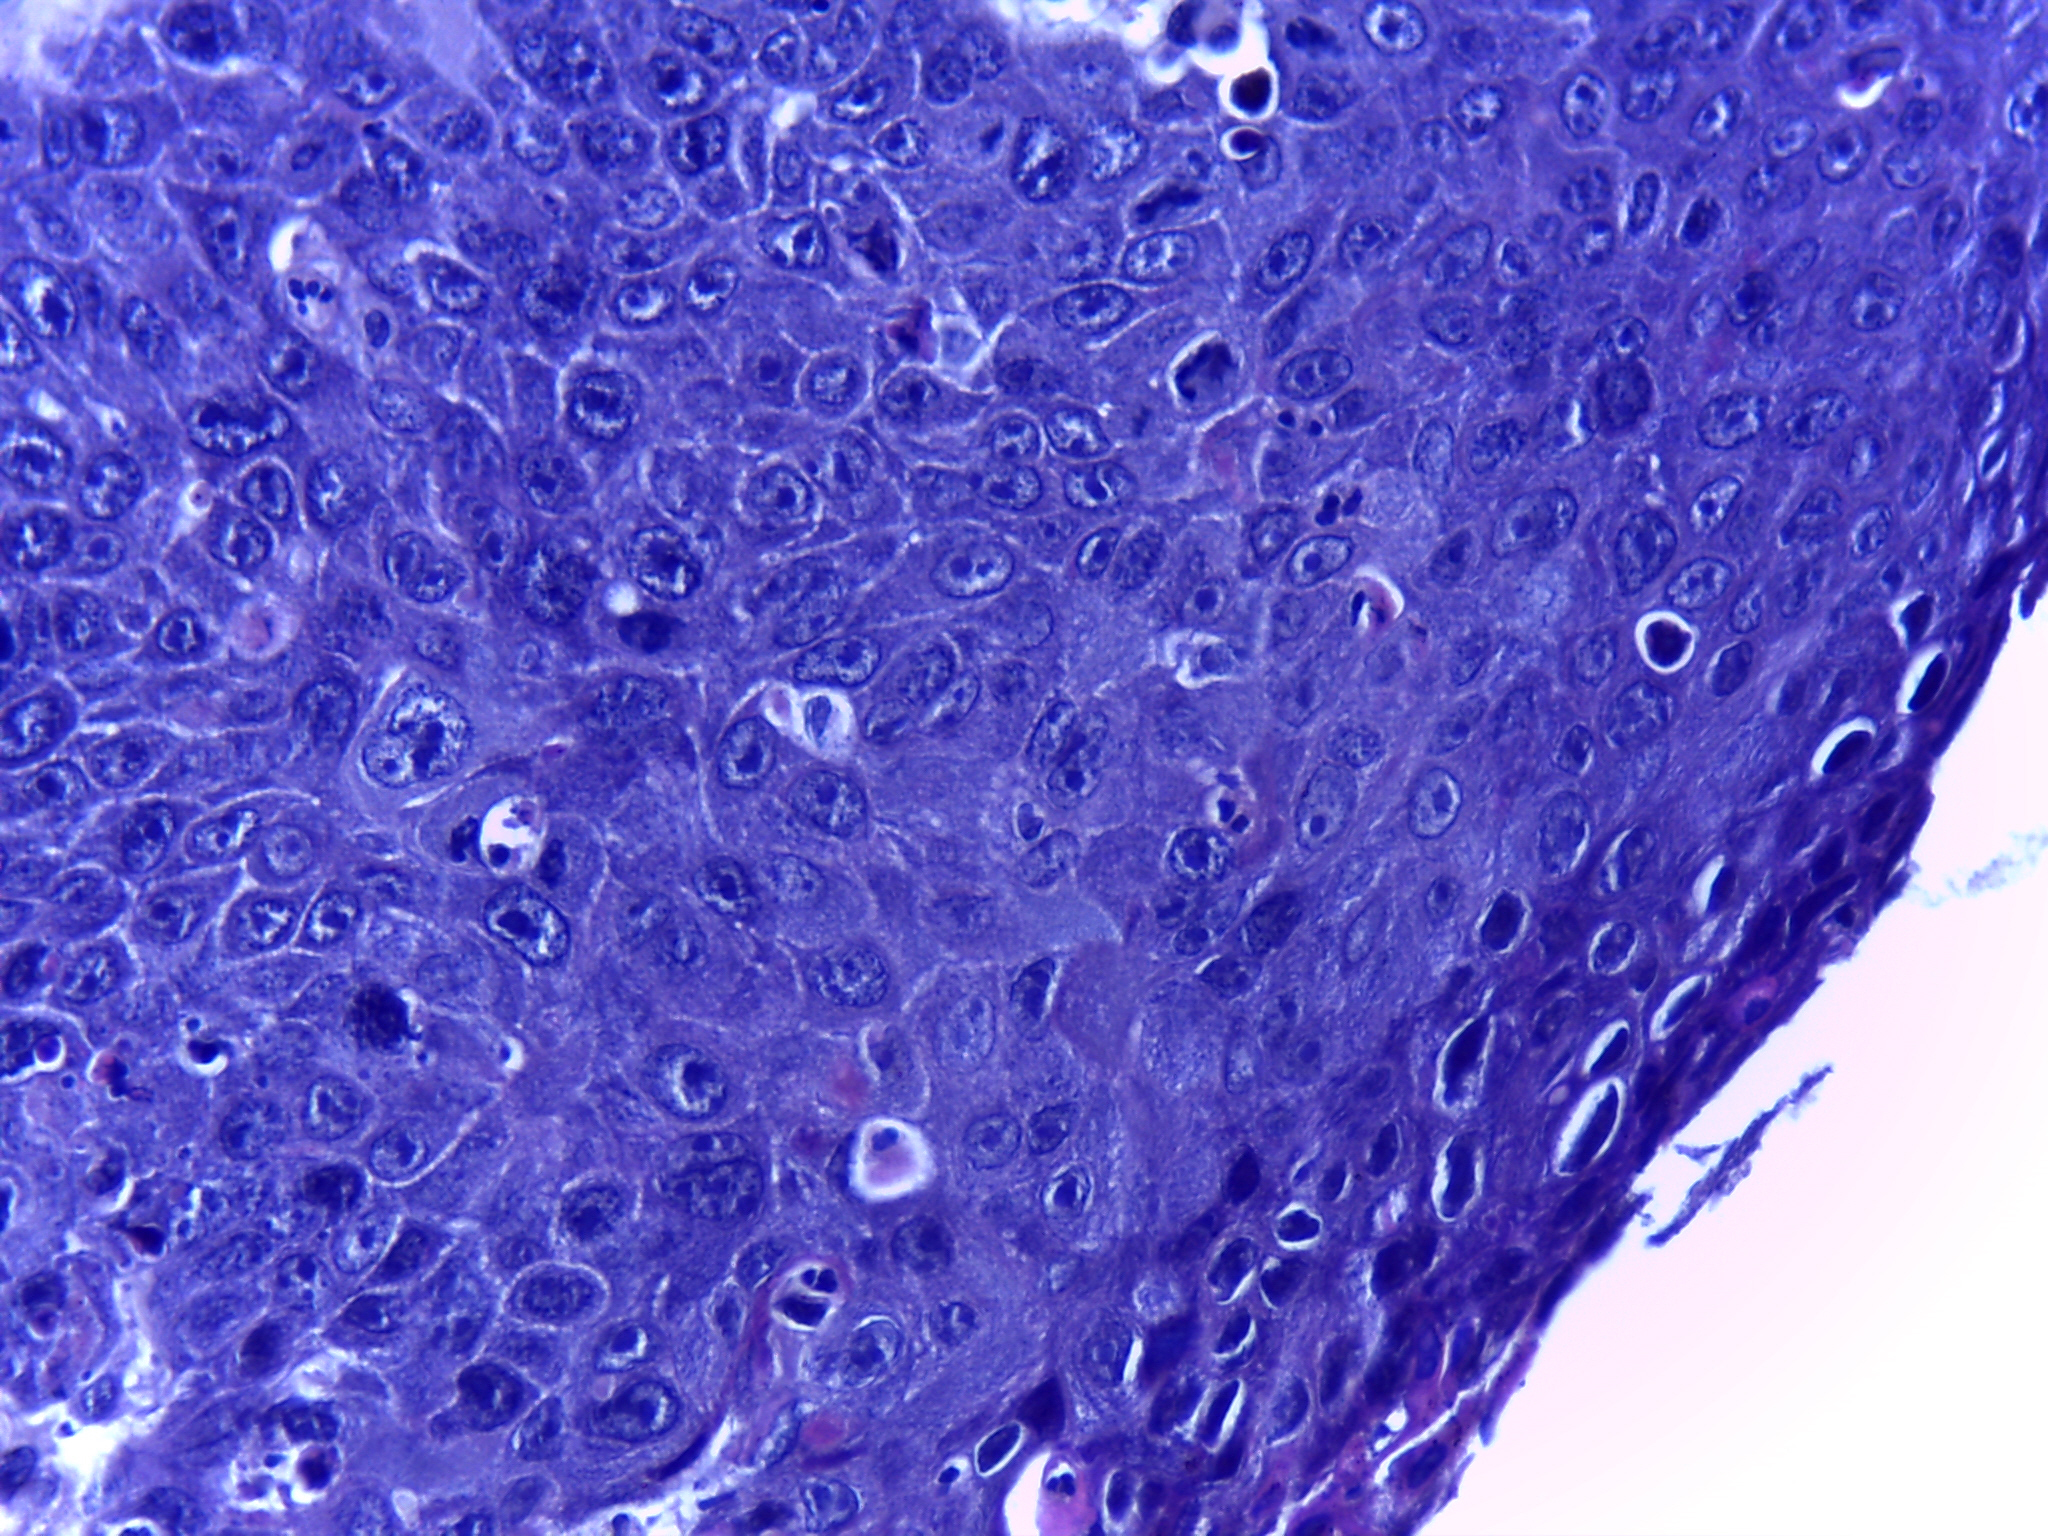
Diagnosis: OSCC